Question: I have a data grid and i want to make my reports free of data base, as the database result once brought in c# data grid, i want to use its attributes and collection into crystal report,
I am attaching an image of a sample data grid

I want to convert this grid to as it is in crystal report sap 2010.
Thanks in advance for the help.
Regards
Atif
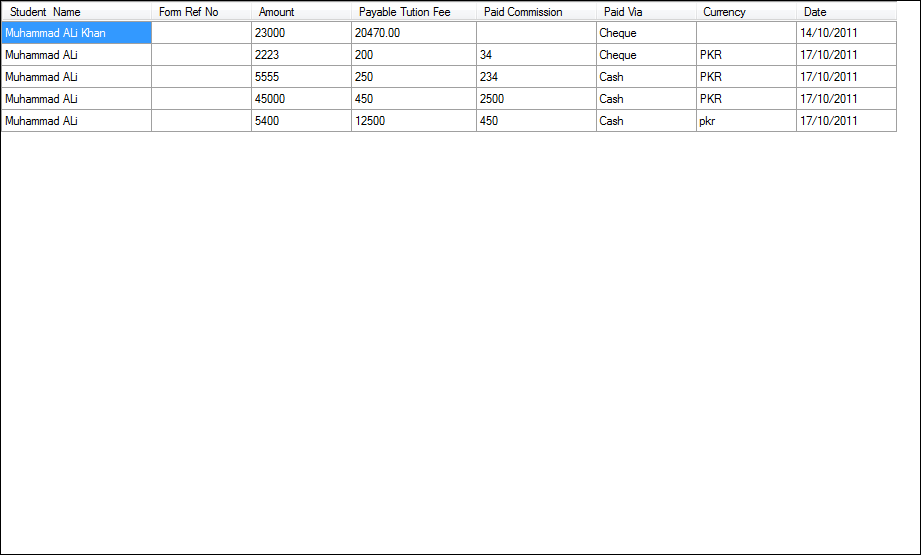
Answer: I don't think there is any way to have the datagrid control itself be rendered on a Crystal Report. You can use the Crystal Report equivalent of the datagrid and simply use the dataset you are using to populate the datagrid.
Here is a thread that talks about what you are trying to do
<URL>